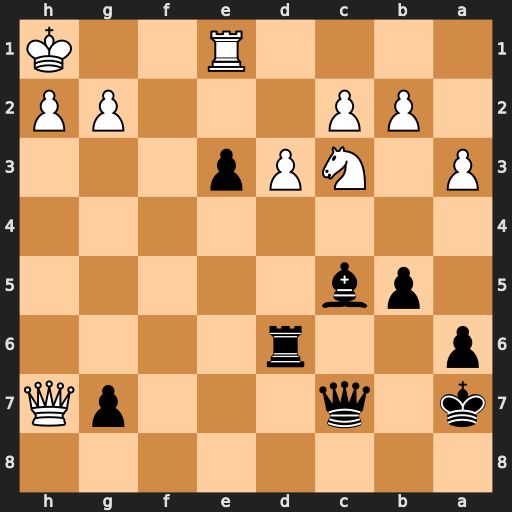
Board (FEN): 8/k1q3pQ/p2r4/1pb5/8/P1NPp3/1PP3PP/4R2K
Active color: b
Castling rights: -
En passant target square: -
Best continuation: Rh6 Qxh6 gxh6